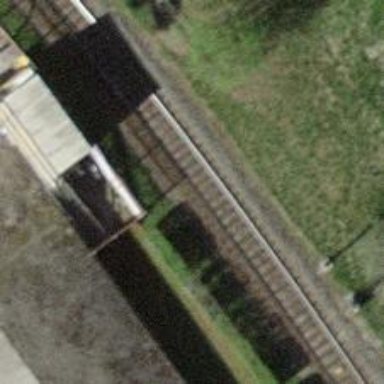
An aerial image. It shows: Railway switch.